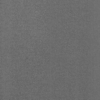
Label: dusty